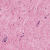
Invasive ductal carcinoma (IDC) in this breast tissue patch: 0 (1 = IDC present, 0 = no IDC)